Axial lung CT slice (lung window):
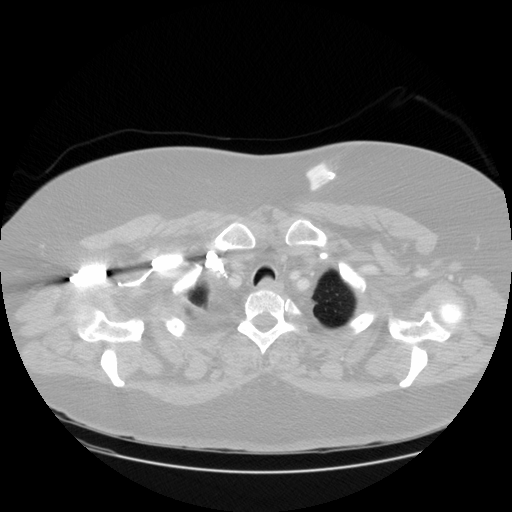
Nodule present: no